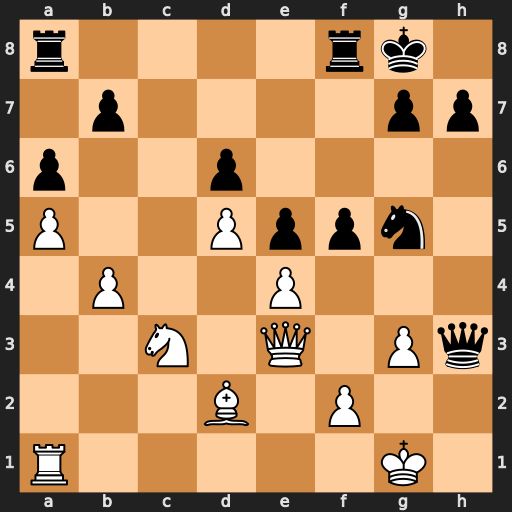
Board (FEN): r4rk1/1p4pp/p2p4/P2Pppn1/1P2P3/2N1Q1Pq/3B1P2/R5K1
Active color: w
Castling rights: -
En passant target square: -
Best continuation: Qxg5